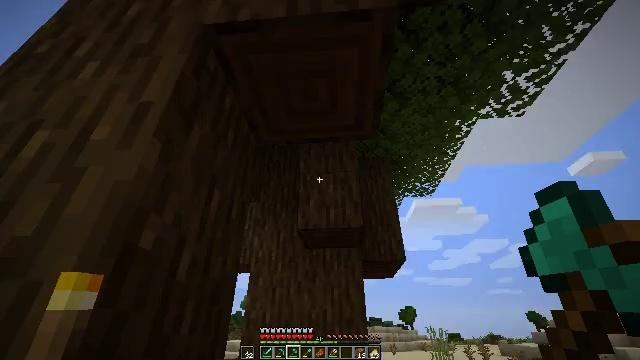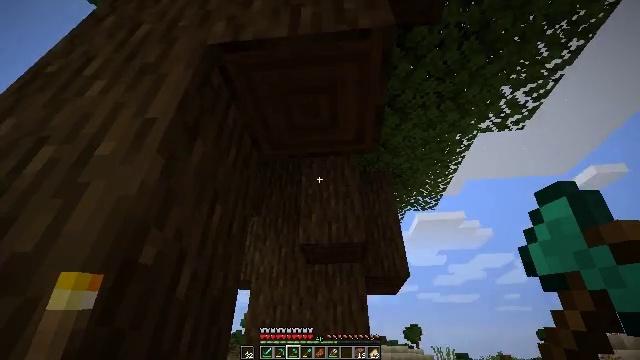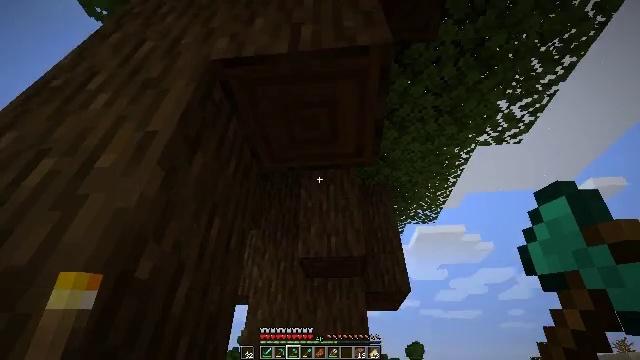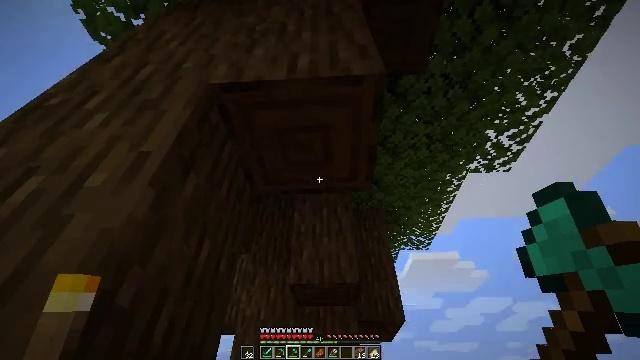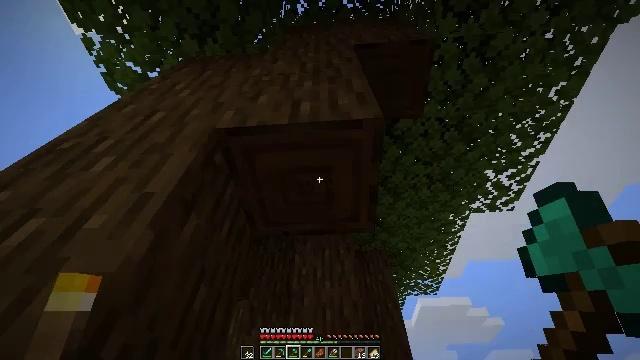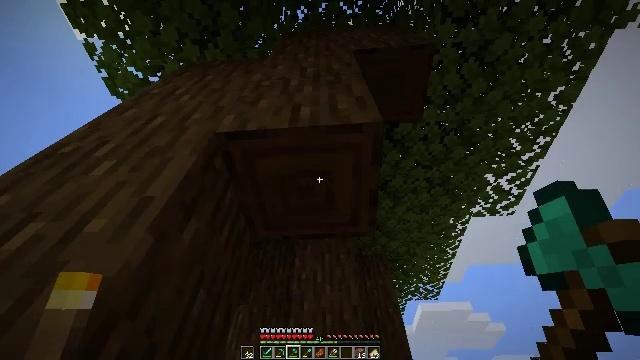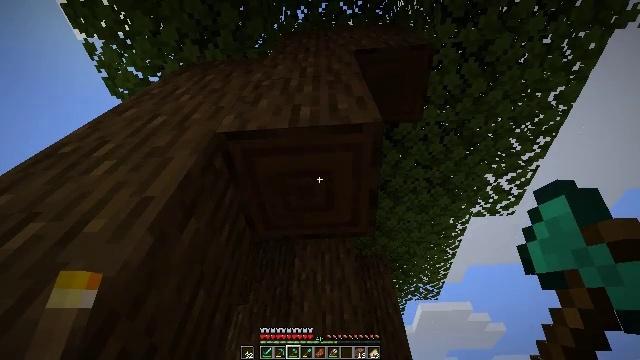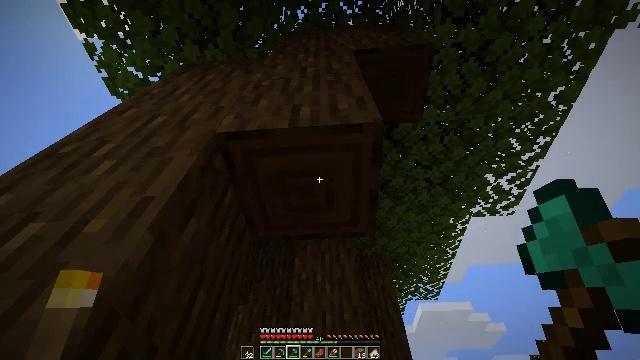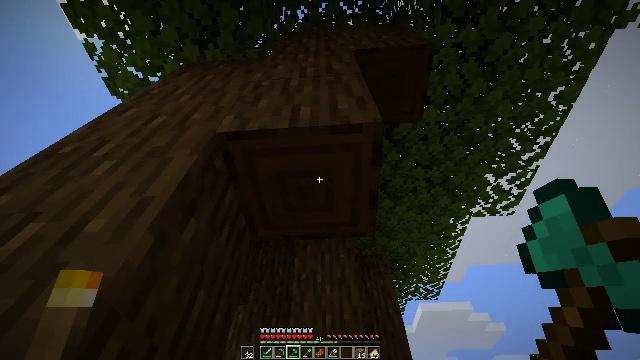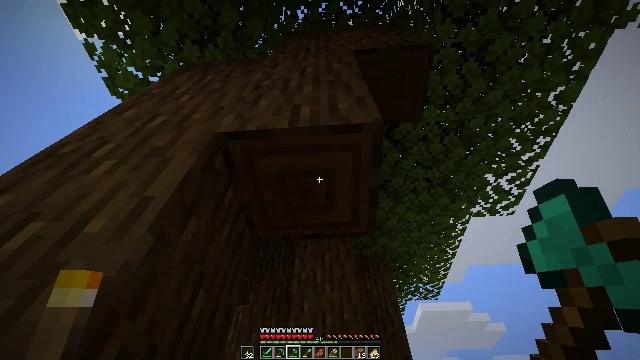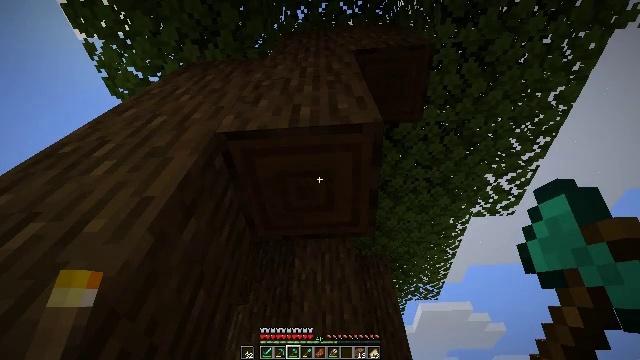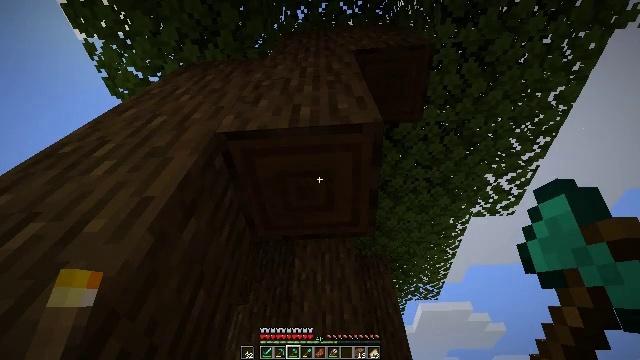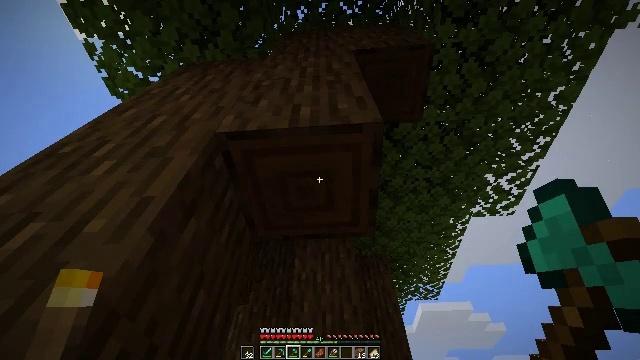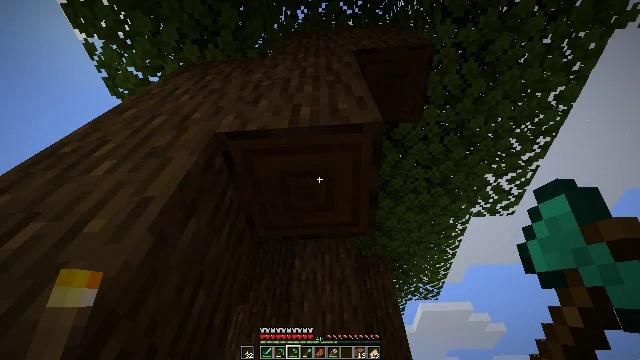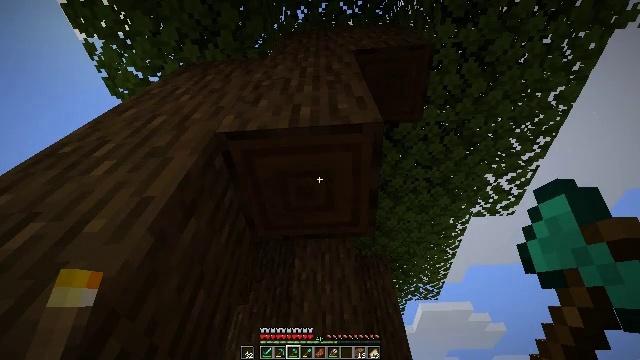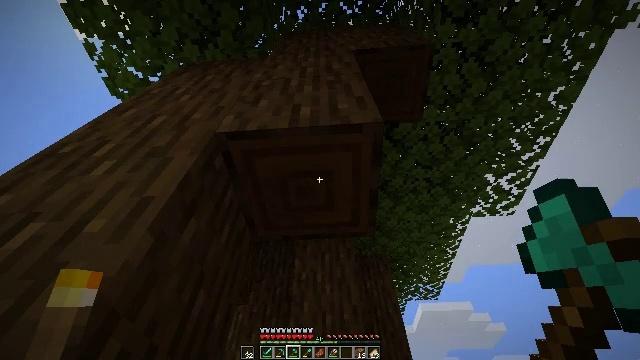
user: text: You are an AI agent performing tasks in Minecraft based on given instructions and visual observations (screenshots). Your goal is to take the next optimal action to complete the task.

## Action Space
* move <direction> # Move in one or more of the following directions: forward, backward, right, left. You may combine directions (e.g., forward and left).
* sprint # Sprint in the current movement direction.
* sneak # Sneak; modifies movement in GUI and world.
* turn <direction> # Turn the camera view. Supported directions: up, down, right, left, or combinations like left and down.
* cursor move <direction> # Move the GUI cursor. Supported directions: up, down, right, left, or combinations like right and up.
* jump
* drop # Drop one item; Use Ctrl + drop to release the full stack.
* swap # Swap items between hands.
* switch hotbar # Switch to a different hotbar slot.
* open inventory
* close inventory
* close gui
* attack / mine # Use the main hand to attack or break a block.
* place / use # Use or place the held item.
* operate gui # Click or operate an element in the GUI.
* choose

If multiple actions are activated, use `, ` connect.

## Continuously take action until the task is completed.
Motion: motion action
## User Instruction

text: Collect dark oak log for building.
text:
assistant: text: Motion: turn up
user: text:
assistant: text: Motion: turn up
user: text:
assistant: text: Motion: turn right and up
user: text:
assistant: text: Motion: turn up
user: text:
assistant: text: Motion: no_op
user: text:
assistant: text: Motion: no_op
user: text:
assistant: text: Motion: no_op
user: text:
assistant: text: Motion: no_op
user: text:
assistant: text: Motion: no_op
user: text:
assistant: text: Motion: no_op
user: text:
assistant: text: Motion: no_op
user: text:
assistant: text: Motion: no_op
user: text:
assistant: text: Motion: no_op
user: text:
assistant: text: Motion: no_op
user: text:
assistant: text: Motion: no_op
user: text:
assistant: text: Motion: no_op
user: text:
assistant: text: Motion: no_op
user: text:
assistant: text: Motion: no_op
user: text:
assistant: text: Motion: no_op
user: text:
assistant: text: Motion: no_op
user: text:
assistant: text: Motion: no_op
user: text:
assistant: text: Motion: no_op
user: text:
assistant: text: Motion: no_op
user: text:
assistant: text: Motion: no_op
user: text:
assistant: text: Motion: no_op
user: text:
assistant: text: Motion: no_op
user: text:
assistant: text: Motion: no_op
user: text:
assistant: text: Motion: attack / mine
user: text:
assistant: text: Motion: attack / mine
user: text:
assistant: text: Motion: attack / mine